Question: I have an 'ExpandableListView', the count of 'child groups' can vary since they are dynamically created. I need the 'child groups' to be expanded by default. When the user clicks on a 'main group', the rest of the 'child groups' will be expanded (I attached a figure illustrating the of an 'ExpandableListView' I need to achieve). I haven't found any methods for the 'ExpandableListView' which would allow to achieve that.
Any suggestions?

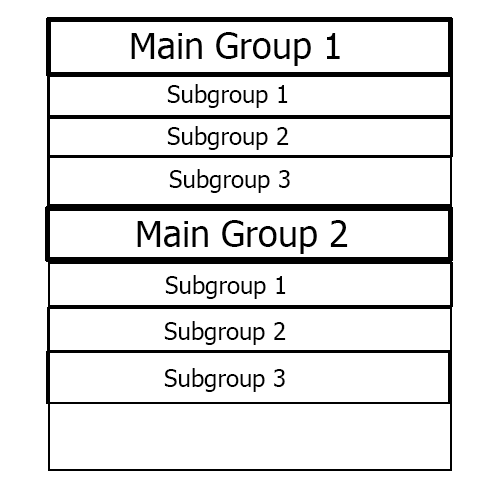
Answer: I've had a similar idea as @Pr38y but didn't find the time to code it (until now). Still kudos to him/her. This ExpandableList full collapse of a group. It's done by only switching the childCount for each group, based on a boolean ('isGroupExpanded').
Demo myClass:
'''
public class myClass {
int id;
String name;
public myClass(int id, String str) {
this.id = id;
this.name = str;
}
}
'''
Activity (sorry for the humongous HashMap initialization):
'''
package com.example.explvhack;
import android.app.Activity;
import android.os.Bundle;
import android.view.View;
import android.widget.ExpandableListView;
import java.util.ArrayList;
import java.util.HashMap;
import java.util.List;
/**
* Created by Simon on 2014 Jul 8.
*/
public class MainActivity extends Activity {
@Override
protected void onCreate(Bundle savedInstanceState) {
super.onCreate(savedInstanceState);
setContentView(R.layout.activity_main);
ExpandableListView expList = (ExpandableListView) findViewById(R.id.expList);
// Create the adapter with 3 groups
final List<String> groups = new ArrayList<String>() {{add("Group1"); add("Group2"); add("Group3");}};
final ExpLvAdapter expAdapter = new ExpLvAdapter(getBaseContext(), groups);
// If group is not "expanded" it displays 3 children, else displays all
// This listener, forces it to toggle between fake expanded and collapse states
expList.setOnGroupClickListener(new ExpandableListView.OnGroupClickListener() {
@Override
public boolean onGroupClick(ExpandableListView dad, View v, int grpPosition, long id) {
expAdapter.isGroupExpanded[grpPosition] = !expAdapter.isGroupExpanded[grpPosition];
expAdapter.notifyDataSetChanged();
return true;
}
});
expList.setAdapter(expAdapter);
// Populate the groups
HashMap<String, List<myClass>> newData =
new HashMap<String, List<myClass>>() {
{
put(groups.get(0), new ArrayList<myClass>() {
{
add(new myClass(0, "Grp1Child1"));
add(new myClass(1, "Grp1Child2"));
add(new myClass(2, "Grp1Child3"));
add(new myClass(3, "Grp1Child4"));
add(new myClass(4, "Grp1Child5"));
add(new myClass(5, "Grp1Child6"));
add(new myClass(6, "Grp1Child7"));
add(new myClass(7, "Grp1Child8"));
}
});
put(groups.get(1), new ArrayList<myClass>() {
{
add(new myClass(0, "Grp2Child1"));
add(new myClass(1, "Grp2Child2"));
add(new myClass(2, "Grp2Child3"));
add(new myClass(3, "Grp2Child4"));
}
});
put(groups.get(2), new ArrayList<myClass>() {
{
add(new myClass(0, "Grp3Child1"));
add(new myClass(1, "Grp3Child2"));
add(new myClass(2, "Grp3Child3"));
}
});
}
};
expAdapter.putAll(newData);
expAdapter.notifyDataSetChanged();
// Keep the groups opened
expList.expandGroup(0);
expList.expandGroup(1);
expList.expandGroup(2);
}
}
'''
And the custom adapter:
'''
package com.example.explvhack;
import android.content.Context;
import android.view.View;
import android.view.ViewGroup;
import android.widget.BaseExpandableListAdapter;
import android.widget.TextView;
import java.util.HashMap;
import java.util.List;
/**
* Created by Simon on 2014 Jul 8.
*/
public class ExpLvAdapter extends BaseExpandableListAdapter {
private Context context;
private List<String> groups;
private HashMap<String, List<myClass>> children = new HashMap<String, List<myClass>>();
public boolean[] isGroupExpanded = new boolean[] {false, false, false};
public ExpLvAdapter(Context context, final List<String> groups) {
this.context = context;
this.groups = groups;
}
public void putAll(HashMap<String, List<myClass>> newData) {
children.putAll(newData);
}
@Override
public Object getChild(int groupPosition, int childPosition) {
return childPosition;
}
@Override
public long getChildId(int groupPosition, int childPosition) {
return childPosition;
}
@Override
public View getChildView(int groupPosition, int childPosition,
boolean isLastChild, View convertView, ViewGroup parent) {
if (convertView == null)
convertView = new TextView(context);
// (Re)Use the convertView
TextView textView = (TextView) convertView;
textView.setPadding(60, 0, 30, 0);
textView.setText(children.get(groups.get(groupPosition)).get(childPosition).name);
return convertView;
}
@Override
public int getChildrenCount(int groupPosition) {
int childrenCount = (children.size() == 0) ? 0 : children.get(groups.get(groupPosition)).size();
if (isGroupExpanded[groupPosition])
return childrenCount;
else
return Math.min(3, childrenCount);
}
@Override
public Object getGroup(int groupPosition) {
return groupPosition;
}
@Override
public int getGroupCount() {
return 3;
}
@Override
public long getGroupId(int groupPosition) {
return groupPosition;
}
@Override
public View getGroupView(int groupPosition, boolean isExpanded,
View convertView, ViewGroup parent) {
if (convertView == null)
convertView = new TextView(context);
// (Re)Use the convertView
TextView textView = (TextView) convertView;
textView.setText(groups.get(groupPosition));
return textView;
}
@Override
public boolean hasStableIds() {
return true;
}
@Override
public boolean isChildSelectable(int groupPosition, int childPosition){
return true;
}
@Override
public void onGroupExpanded(int groupPosition) {
super.onGroupExpanded(groupPosition);
}
@Override
public void onGroupCollapsed(int groupPosition) {
super.onGroupCollapsed(groupPosition);
}
}
'''
By the way I also removed the group indicator so there would be no confusion if it's open or not. I used 'android:groupIndicator="@null"' in my '<ExpandableListView .../>'